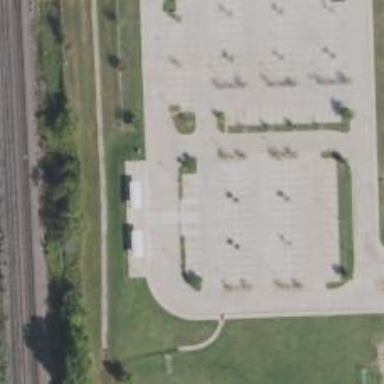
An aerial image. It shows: Parking space is available.